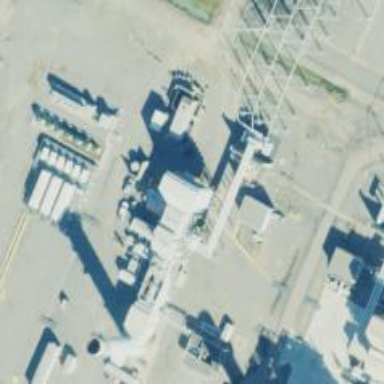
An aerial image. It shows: Gas turbine power generator.